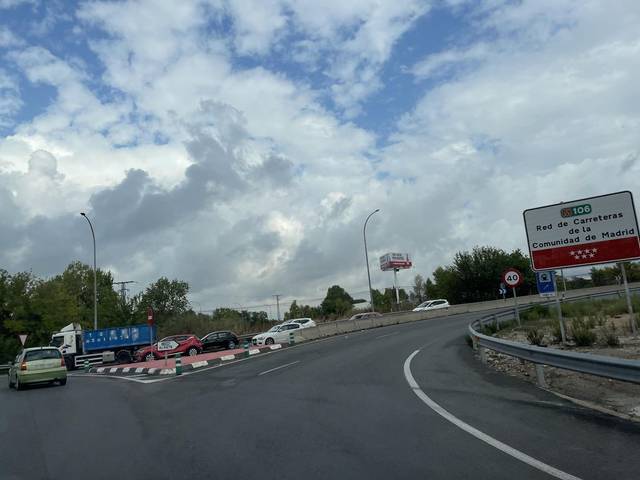
Region: Spain
Coordinates: 40.585, -3.559